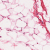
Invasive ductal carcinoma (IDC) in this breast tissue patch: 0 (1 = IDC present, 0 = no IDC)